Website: bh-photo
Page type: billing-address
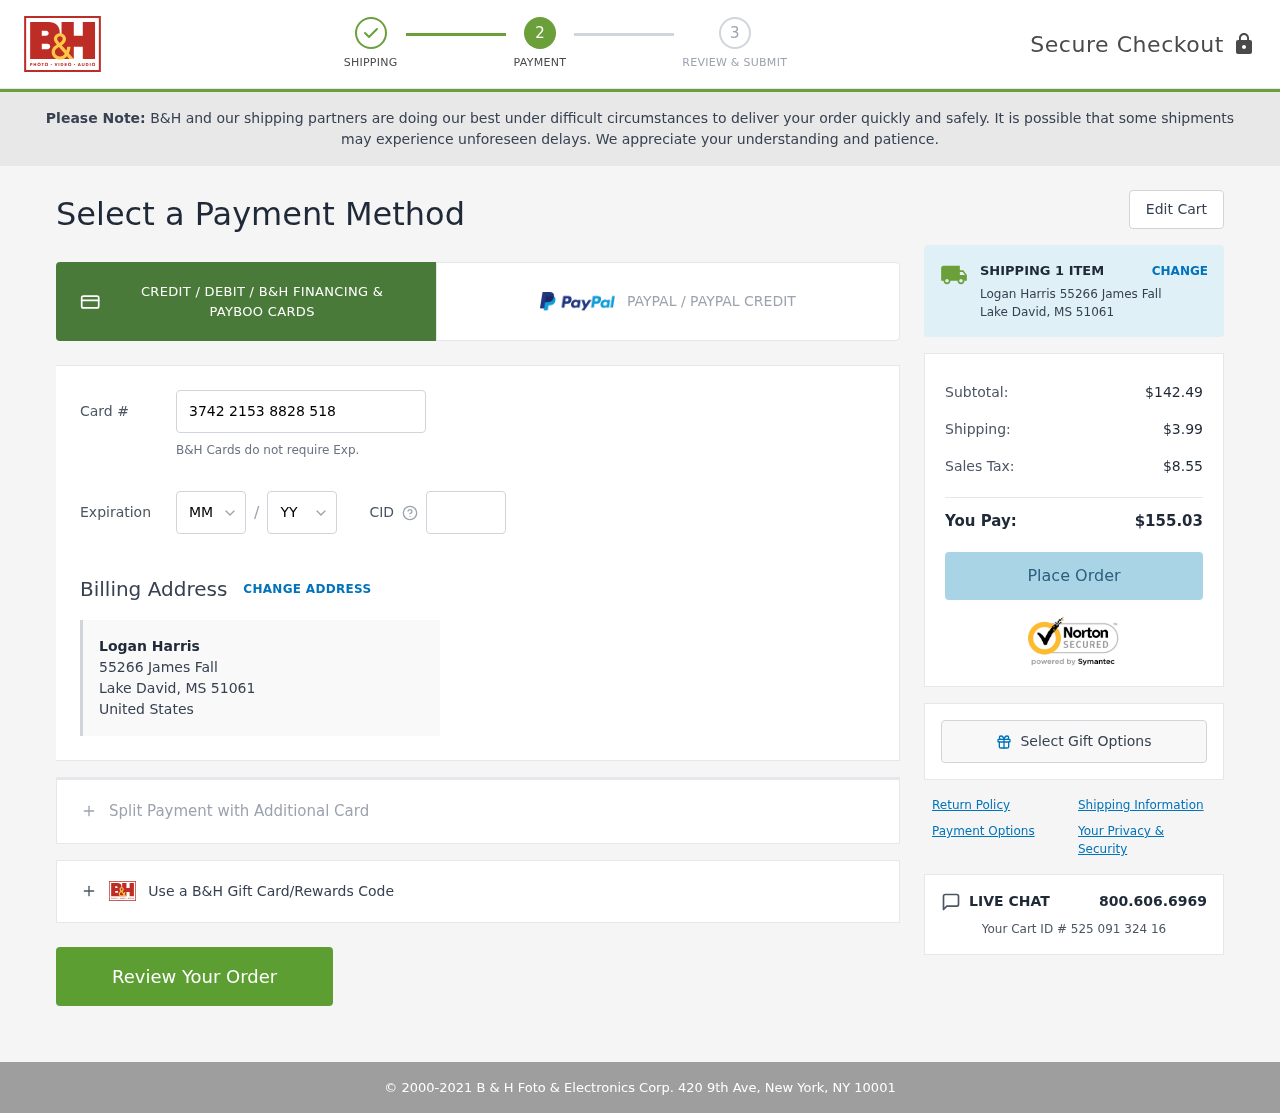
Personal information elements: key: PII_CARD_CVV
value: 9071
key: PII_CARD_EXPIRY_MONTH
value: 01
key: PII_CARD_EXPIRY_YEAR
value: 30
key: PII_CARD_NUMBER
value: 3742 2153 8828 518
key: PII_CITY
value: Lake David
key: PII_COUNTRY
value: United States
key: PII_FULLNAME
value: Logan Harris
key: PII_POSTCODE
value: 51061
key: PII_STATE_ABBR
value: MS
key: PII_STREET
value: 55266 James Fall
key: PII_FULLNAME2
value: Logan Harris
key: PII_STREET2
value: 55266 James Fall
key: PII_CITY_STATE_ZIP2
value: Lake David, MS
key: PII_POSTCODE2
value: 51061
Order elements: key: ORDER_NUM_ITEMS
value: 1
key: ORDER_SUBTOTAL
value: $142.49
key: ORDER_SHIPPING_COST
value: $3.99
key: ORDER_TAX
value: $8.55
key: ORDER_TOTAL
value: $155.03
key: ORDER_ID
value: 525 091 324 16